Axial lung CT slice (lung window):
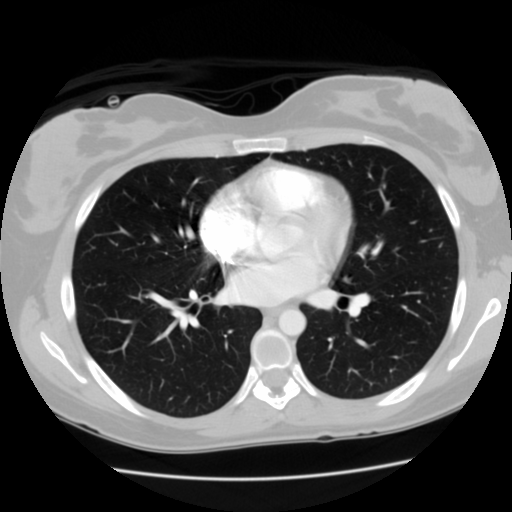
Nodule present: no